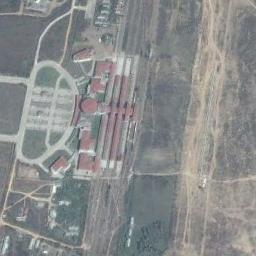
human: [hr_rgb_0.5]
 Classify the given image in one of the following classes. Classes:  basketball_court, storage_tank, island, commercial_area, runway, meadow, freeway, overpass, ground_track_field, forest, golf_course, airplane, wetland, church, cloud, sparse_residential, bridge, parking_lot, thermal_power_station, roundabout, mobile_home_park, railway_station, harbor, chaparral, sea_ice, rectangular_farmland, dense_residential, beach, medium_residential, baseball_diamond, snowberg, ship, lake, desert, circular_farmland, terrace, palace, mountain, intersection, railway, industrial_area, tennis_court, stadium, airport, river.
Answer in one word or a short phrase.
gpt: railway_station